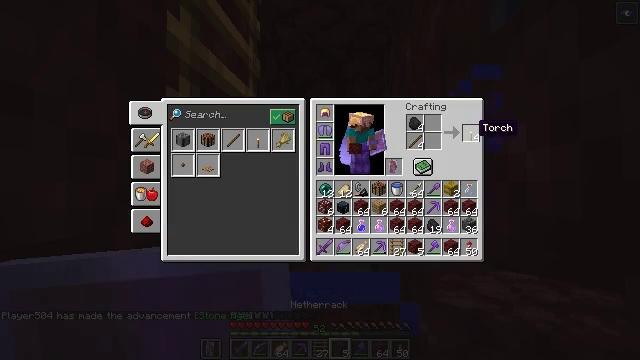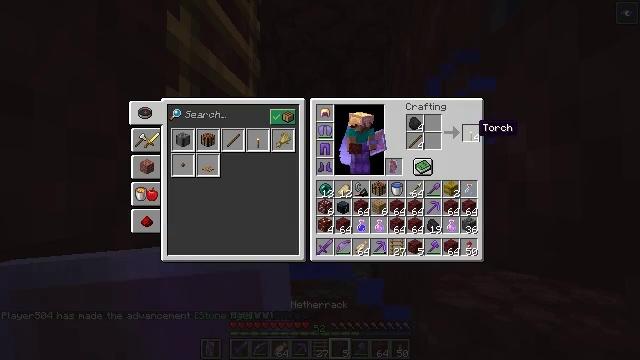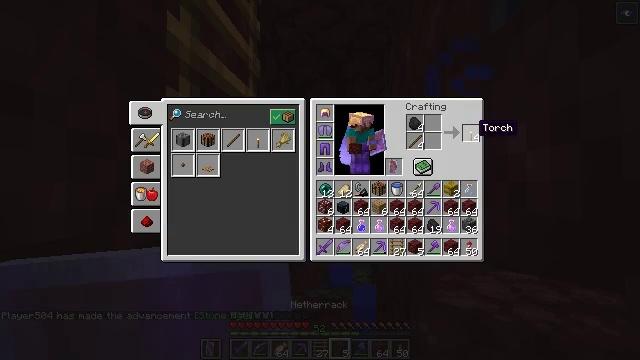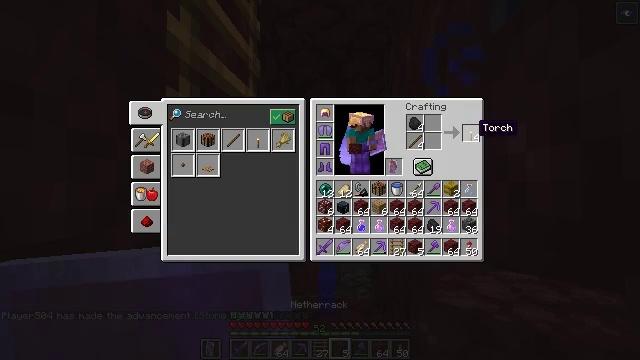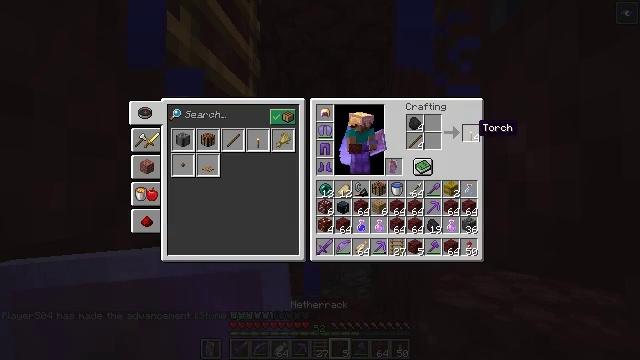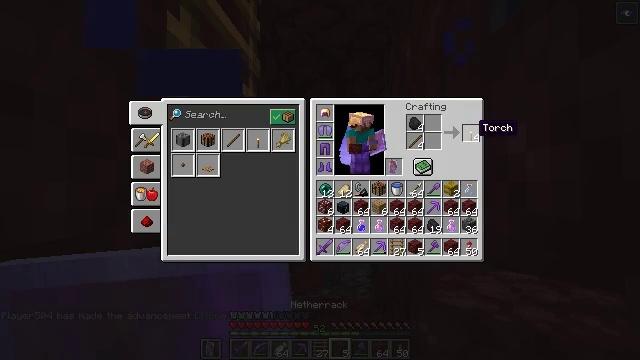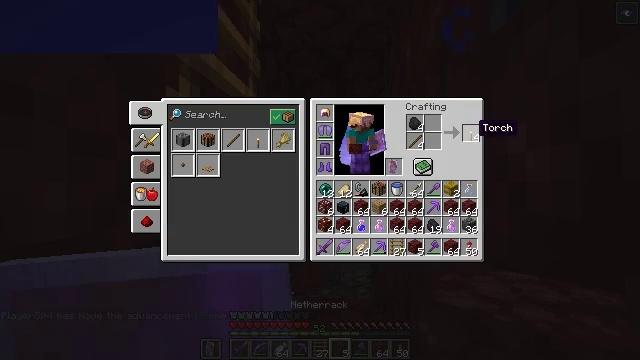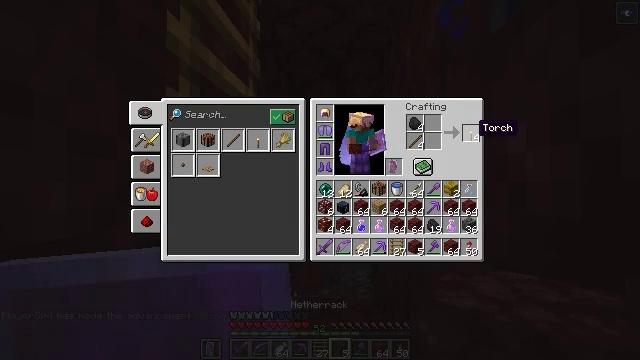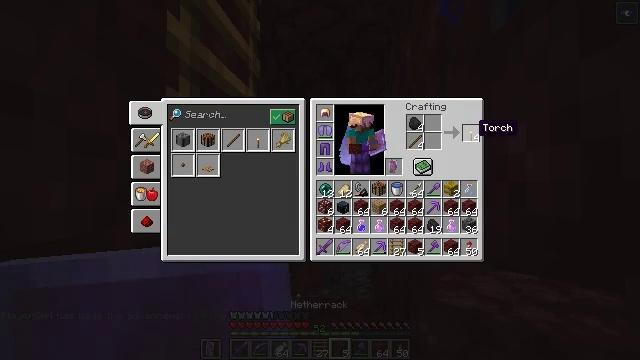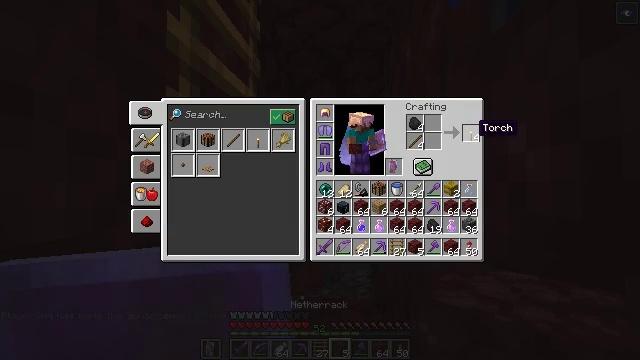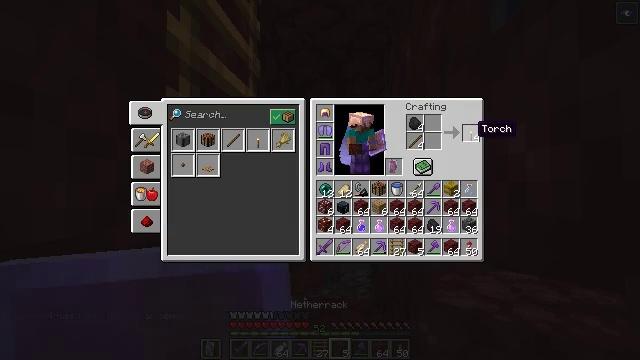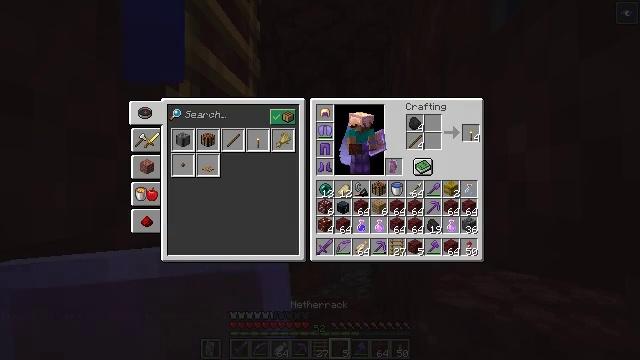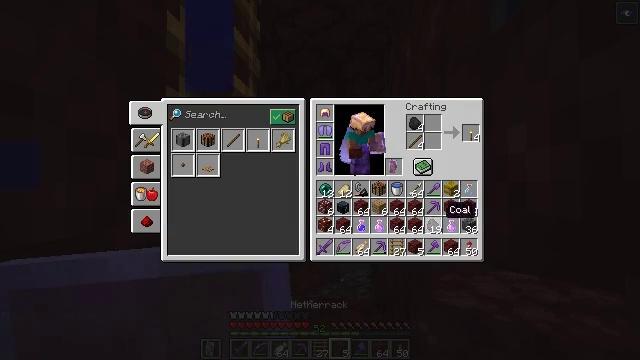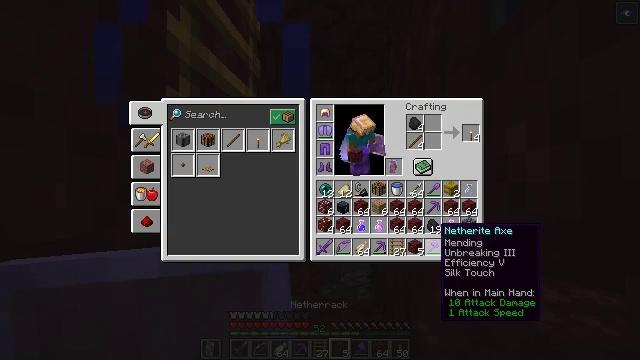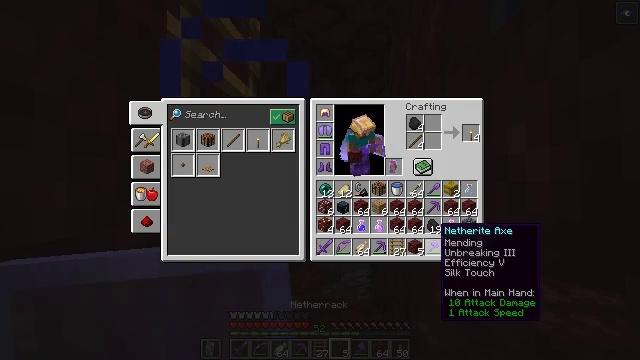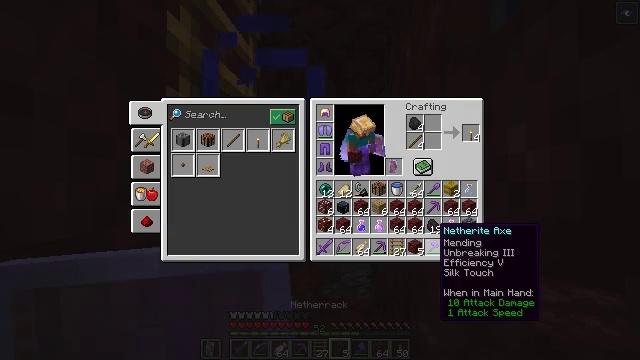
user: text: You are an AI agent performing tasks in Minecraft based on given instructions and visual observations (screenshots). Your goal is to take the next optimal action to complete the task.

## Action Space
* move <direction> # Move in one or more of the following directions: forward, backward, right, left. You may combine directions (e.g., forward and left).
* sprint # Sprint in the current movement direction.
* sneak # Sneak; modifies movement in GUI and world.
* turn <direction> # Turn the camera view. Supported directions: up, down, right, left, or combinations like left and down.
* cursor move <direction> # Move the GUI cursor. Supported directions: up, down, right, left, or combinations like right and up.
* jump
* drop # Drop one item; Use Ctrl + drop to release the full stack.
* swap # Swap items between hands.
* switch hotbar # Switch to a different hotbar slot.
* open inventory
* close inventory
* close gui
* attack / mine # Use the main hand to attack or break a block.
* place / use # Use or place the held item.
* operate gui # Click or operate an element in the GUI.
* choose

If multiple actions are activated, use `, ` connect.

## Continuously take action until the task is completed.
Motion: motion action
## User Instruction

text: Drop a netherrack.
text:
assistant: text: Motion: sneak
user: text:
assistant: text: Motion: sneak
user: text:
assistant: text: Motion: sneak, attack / mine
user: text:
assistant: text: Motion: sneak, attack / mine
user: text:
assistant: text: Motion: sneak, attack / mine
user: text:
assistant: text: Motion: sneak, attack / mine
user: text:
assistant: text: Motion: sneak, attack / mine
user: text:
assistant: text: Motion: sneak
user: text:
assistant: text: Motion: sneak
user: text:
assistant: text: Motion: no_op
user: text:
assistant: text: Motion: turn left and down
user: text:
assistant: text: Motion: turn left and down
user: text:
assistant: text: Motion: turn down
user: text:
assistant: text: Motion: no_op
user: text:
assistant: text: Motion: no_op
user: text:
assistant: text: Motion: no_op
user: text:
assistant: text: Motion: no_op
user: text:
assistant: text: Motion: no_op
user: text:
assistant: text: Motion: no_op
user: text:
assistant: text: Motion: no_op
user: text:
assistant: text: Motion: no_op
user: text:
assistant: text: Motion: no_op
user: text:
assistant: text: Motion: no_op
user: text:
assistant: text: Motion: no_op
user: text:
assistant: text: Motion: attack / mine
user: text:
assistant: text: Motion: attack / mine
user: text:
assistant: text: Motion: turn right, attack / mine
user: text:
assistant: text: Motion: turn right and up
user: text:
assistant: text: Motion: turn right and up
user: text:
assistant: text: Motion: no_op